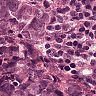
Metastatic tissue present: yes